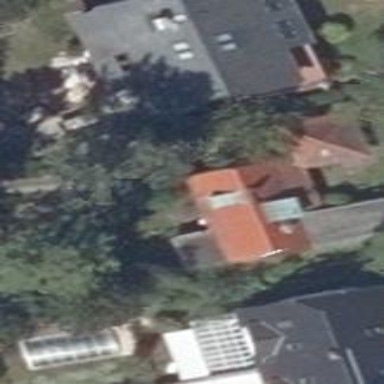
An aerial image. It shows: Detached building.